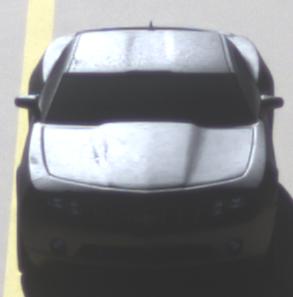
Make: Chevrolet
Model: Camaro Cabriolet 6.2 V8
Detailed model: Camaro (V) Coupé
Model produced from: 2011/09
Model produced until: 2014/02
Doors: 2
Color: gray
Road condition: dry road
Daytime: morning or afternoon
Contrast: high contrast